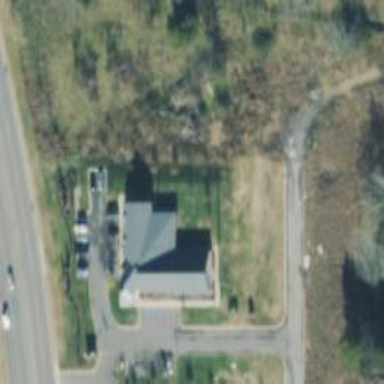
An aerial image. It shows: Veterinary facility.